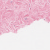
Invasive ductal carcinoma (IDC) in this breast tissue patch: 0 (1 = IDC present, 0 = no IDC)